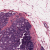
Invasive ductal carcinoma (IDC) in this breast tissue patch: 0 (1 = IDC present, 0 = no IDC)